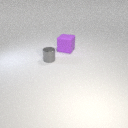
large purple rubber cube to the right of small gray metal cylinder